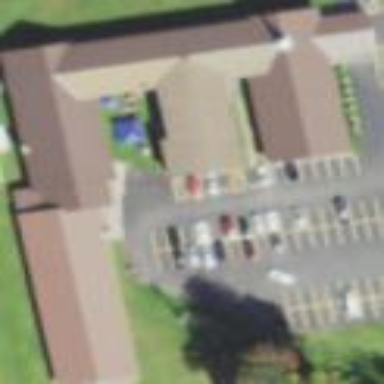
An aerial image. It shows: Elementary school located in building used as place of worship.